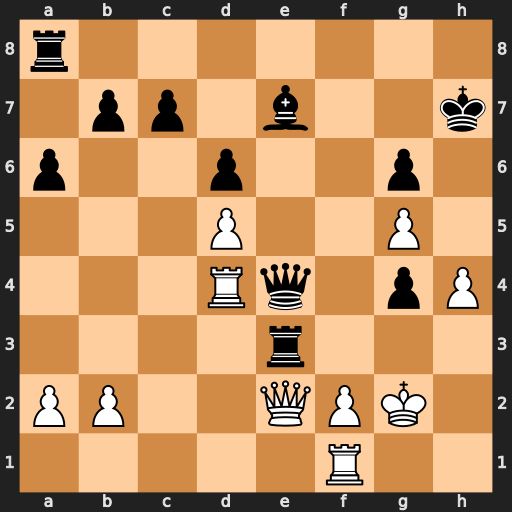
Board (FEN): r7/1pp1b2k/p2p2p1/3P2P1/3Rq1pP/4r3/PP2QPK1/5R2
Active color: w
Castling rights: -
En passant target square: -
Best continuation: Rxe4 Rxe2 Rxe2